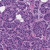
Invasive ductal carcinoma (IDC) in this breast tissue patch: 1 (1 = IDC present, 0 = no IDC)